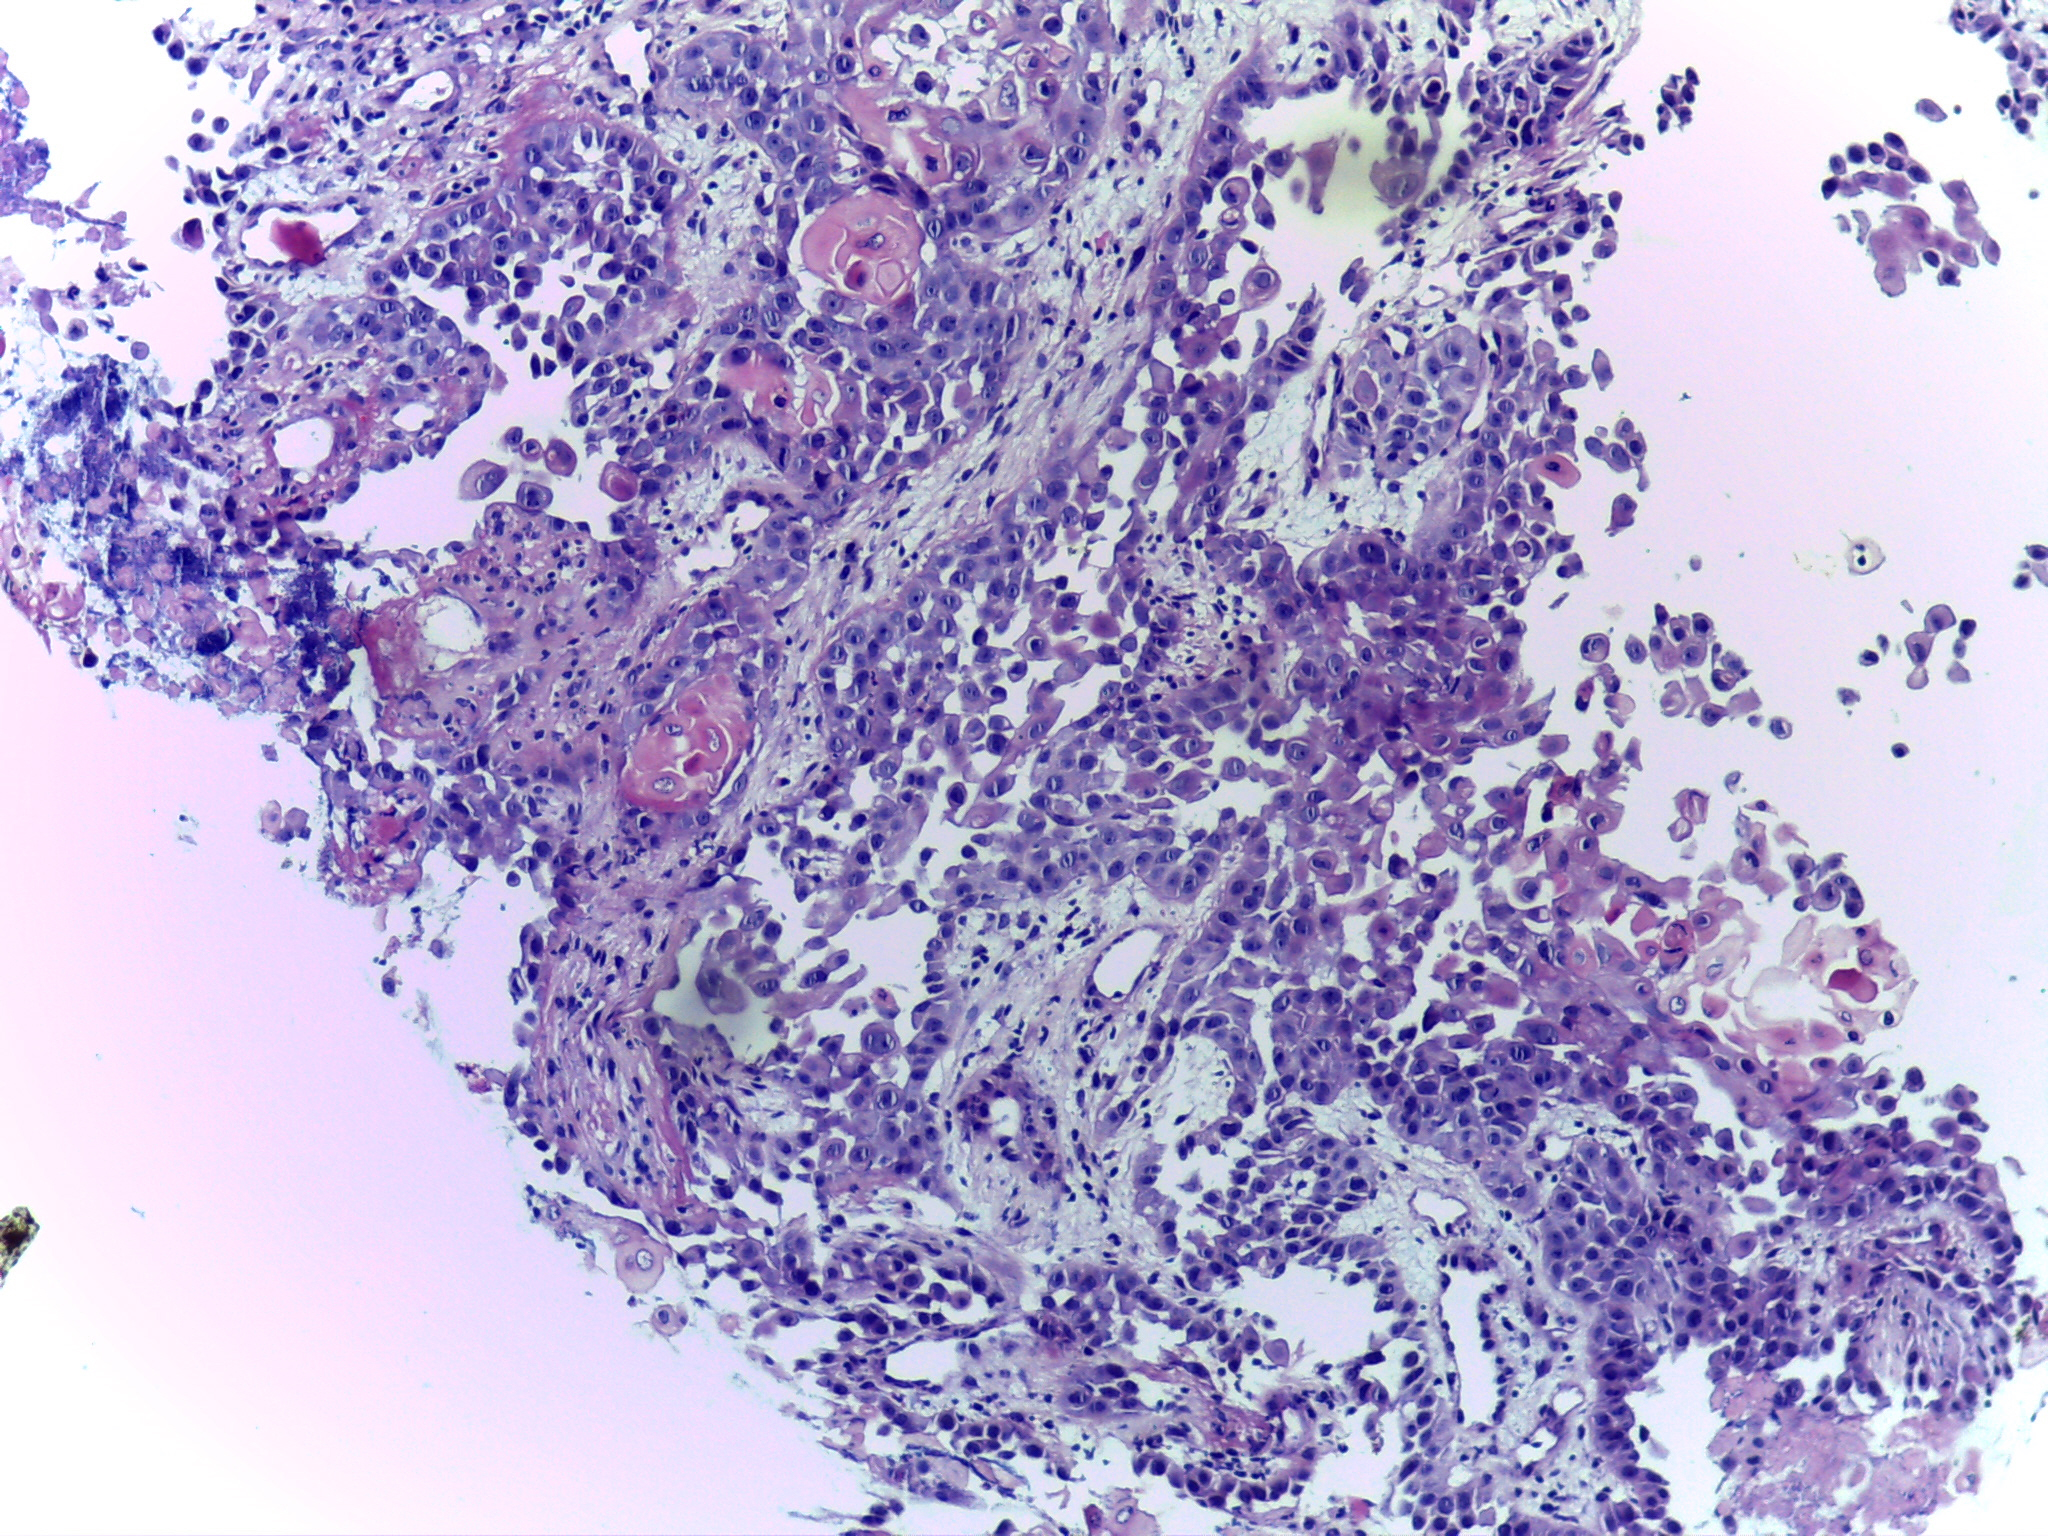
Diagnosis: OSCC